Field crop: maize
Growth stage: 2
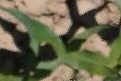
Species: maize